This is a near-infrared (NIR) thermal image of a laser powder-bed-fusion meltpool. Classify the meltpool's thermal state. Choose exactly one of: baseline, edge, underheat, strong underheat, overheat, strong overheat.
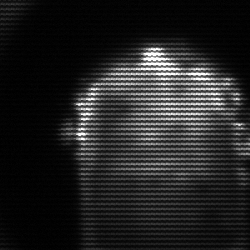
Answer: baseline